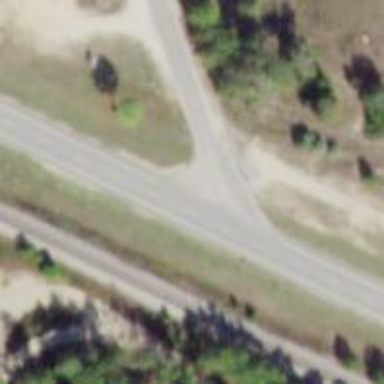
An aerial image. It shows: Abandoned road.